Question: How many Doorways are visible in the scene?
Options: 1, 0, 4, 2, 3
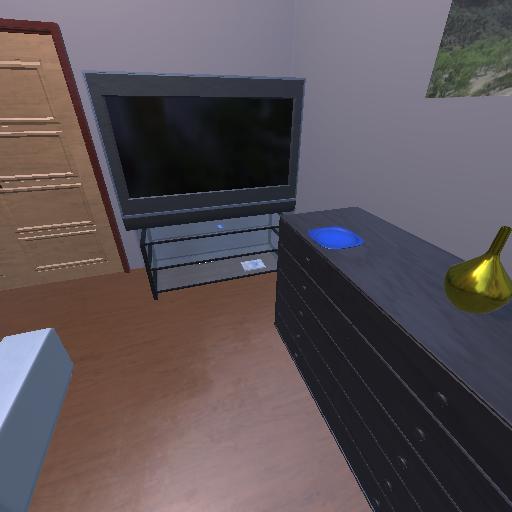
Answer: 1